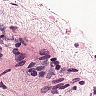
Metastatic tissue present: no